Question: I'm using LINQ to populate objects from a SQL database into a DataGridView. I have one column that needs to have a constantly running stopwatch to display the time since the entry was added, however, many clients will be pulling from this database and I would prefer not to query the database constantly just to retrieve a value I can already calculate. For example, this is what the DGV looks like:

Since I already queried "Start DateTime", there should be a way to simply increment the "Duration" fields via a timer without having to move all that unnecessary data across the network over and over.
Is there a way to handle a single column programmatically while linking the DataSource to a database for the other columns?
---
If it helps, here is the code to bind the DataSource ("Duration" is unbound):
'''
private void IncidentsModule_Load(object sender, EventArgs e)
{
incidentList.DataSource = model.GetOngoingIncidents().Select(i => new {
Name = i.Name,
SHDTicket = i.SHDTicket,
StartDateTime = i.StartDateTime
}).ToList();
}
'''
And here is the current code for the timer based on input from :
'''
private void incidentDurationTimer_Tick(object sender, EventArgs e)
{
foreach (DataRow dr in incidentList.Rows)
{
dr[IncidentDurationColumn.Index] = DateTime.Now.Second;
}
}
'''
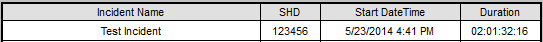
Answer: Add a Timer 'duractionTimer' with Interval=1000.
Let 'dataTable' be the Table the DataGridView is bound to.
Let 'durationcolumnIndex' be the index of the duration column
Replace 'DateTime.Now.Second' with the value you calculate for each row!
'''
private void duractionTimer_Tick(object sender, EventArgs e)
{
foreach (DataRow dr in dataTable.Rows)
{
dr[durationcolumnIndex] = DateTime.Now.Second;
}
}
'''
This will automatically set the column, even if it is bound. Make sure to
- -
When I wrote the answer I didn't realize that LINQ does not return a regular ADO DataSet/DataTable. Instead the DataSource will contain a 'IQueryable<Table>'.
Assuming the table LINQ accesses is named You can access the column of each row in the 'timer_Tick' event :
'''
foreach (var vv in incidentList.DataSource as IQueryable<IncidentTable>)
{
vv.Duration = // your computed value here
}
'''
Note: This assumes that the Duration column is . If you have unbound it, you can got through the DGV-Rows-Cells directly without the special magic of accessing the resultset.